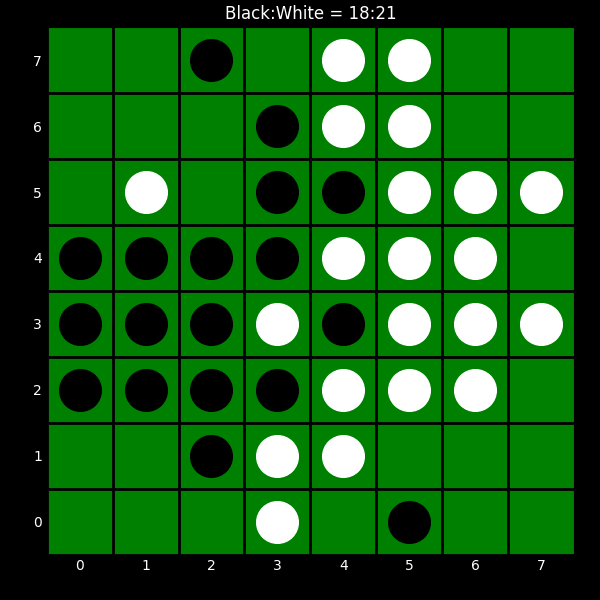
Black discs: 18
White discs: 21